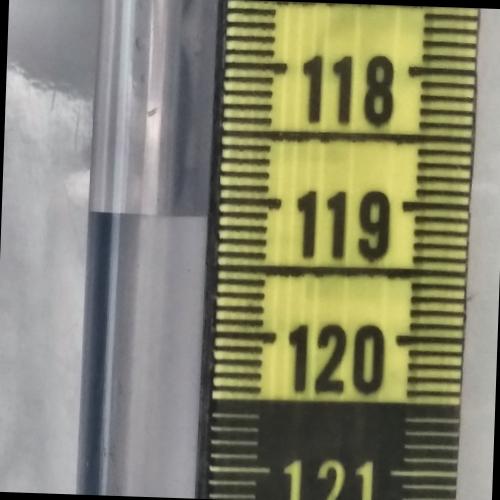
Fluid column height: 119.1 cm